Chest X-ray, PA view. Patient: 19 years old, sex F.
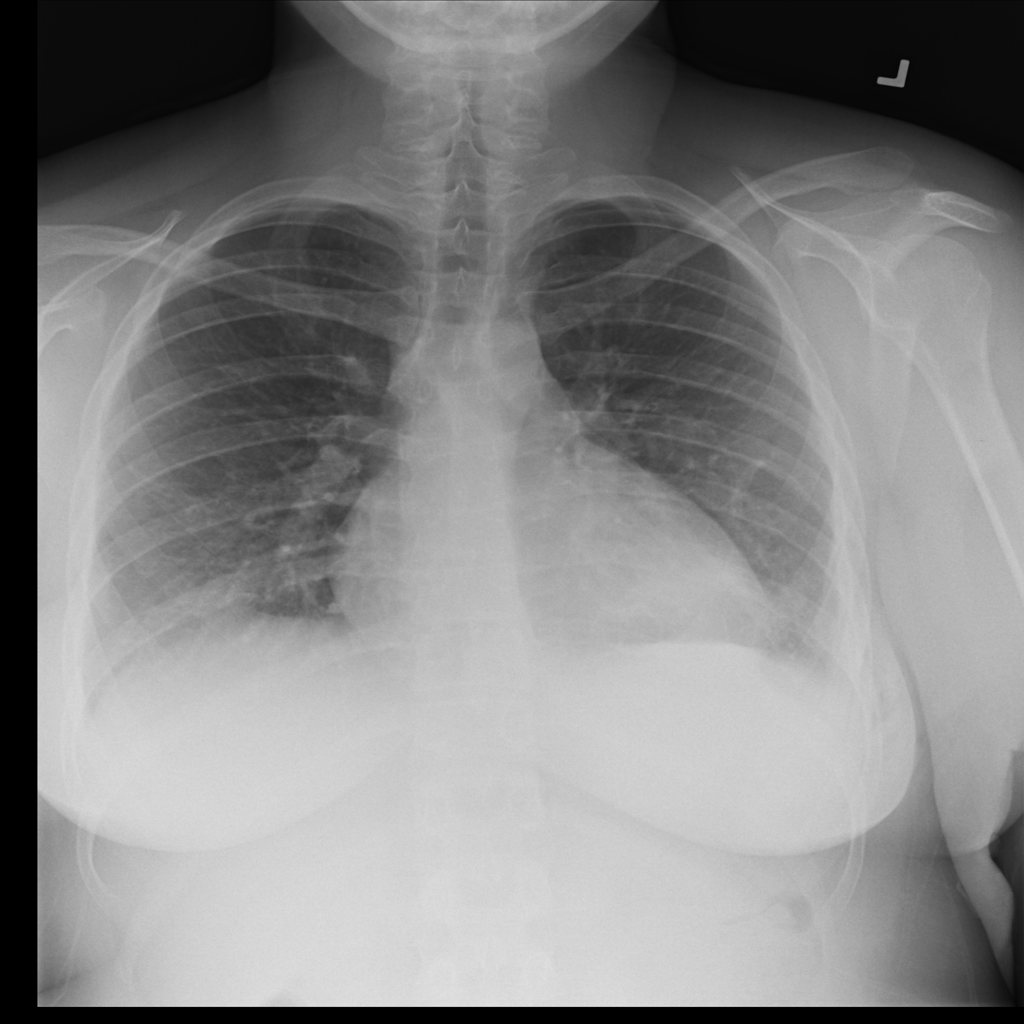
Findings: Cardiomegaly, Effusion, Emphysema